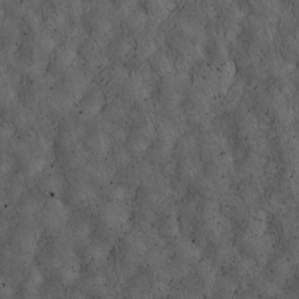
Label: non_frost